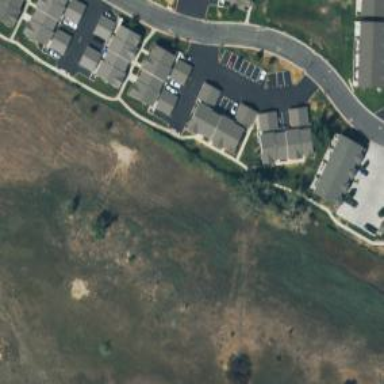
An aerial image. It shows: Neatly mowed grass fairway in golf course area.